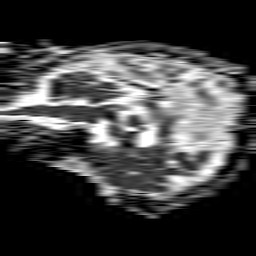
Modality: ADC
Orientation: sagittal
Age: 55
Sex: female
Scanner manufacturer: philips
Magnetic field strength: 1.5 T
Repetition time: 4.6 s
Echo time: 0.08941 s